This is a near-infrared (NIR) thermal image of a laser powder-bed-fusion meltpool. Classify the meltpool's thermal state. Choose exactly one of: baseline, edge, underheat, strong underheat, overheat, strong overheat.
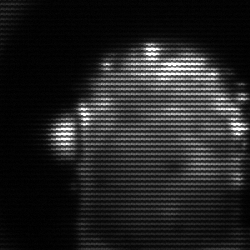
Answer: baseline